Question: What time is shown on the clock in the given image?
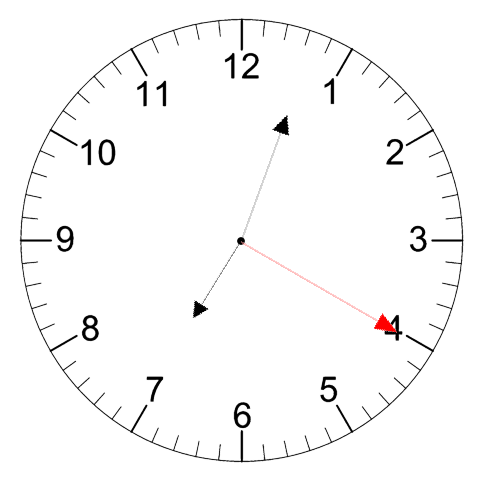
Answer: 07:03:20